Interaction volume radius: 5 \u00c5
Interaction volume height: 15 \u00c5
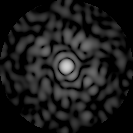
Disorder parameter: 0.8127